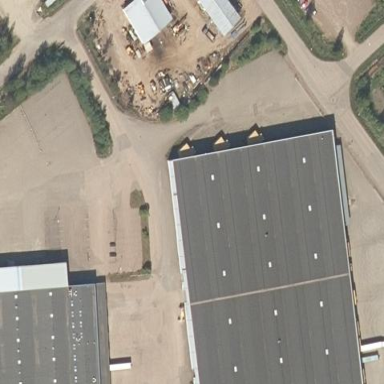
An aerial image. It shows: Industrial area.